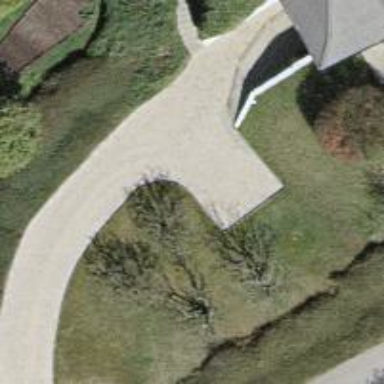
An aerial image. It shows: Driveway leading to service road.